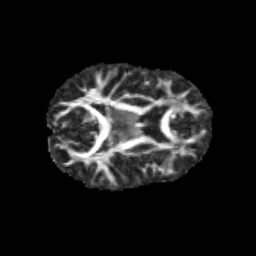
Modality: FA
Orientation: axial
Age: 13
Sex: male
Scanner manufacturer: siemens
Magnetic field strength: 3 T
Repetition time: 3.8 s
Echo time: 0.07 s